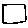
Label: square